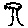
Label: tree